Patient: sex M, age 30
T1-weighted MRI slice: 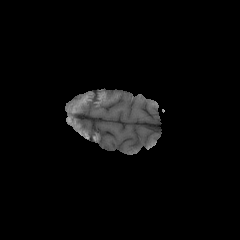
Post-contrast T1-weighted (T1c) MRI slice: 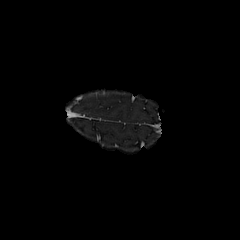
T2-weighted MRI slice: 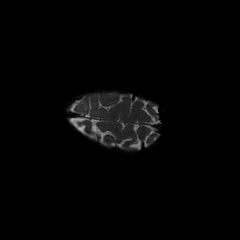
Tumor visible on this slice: yes
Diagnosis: Astrocytoma, IDH-mutant
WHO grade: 3